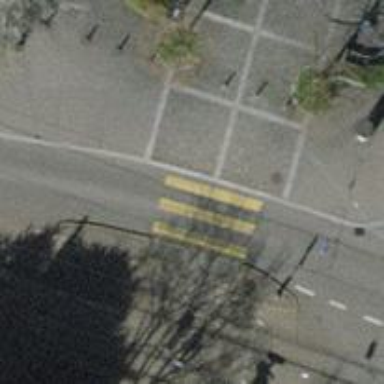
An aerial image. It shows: Kerb barrier.